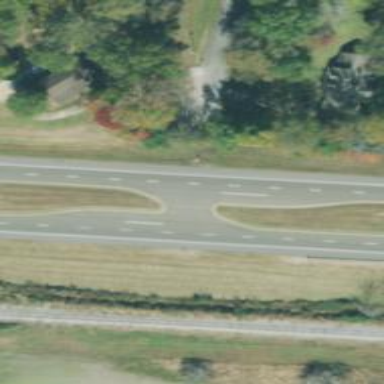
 surfaced with asphalt. It is classified as trunk highway."